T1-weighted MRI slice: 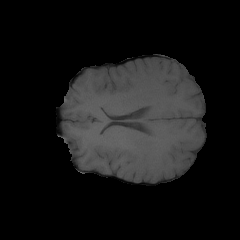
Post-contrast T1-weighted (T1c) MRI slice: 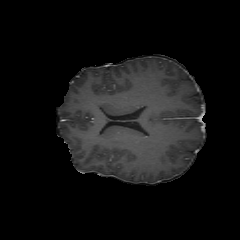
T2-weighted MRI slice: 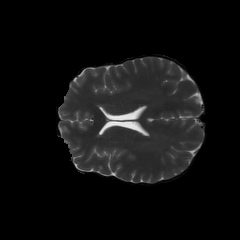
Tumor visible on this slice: no